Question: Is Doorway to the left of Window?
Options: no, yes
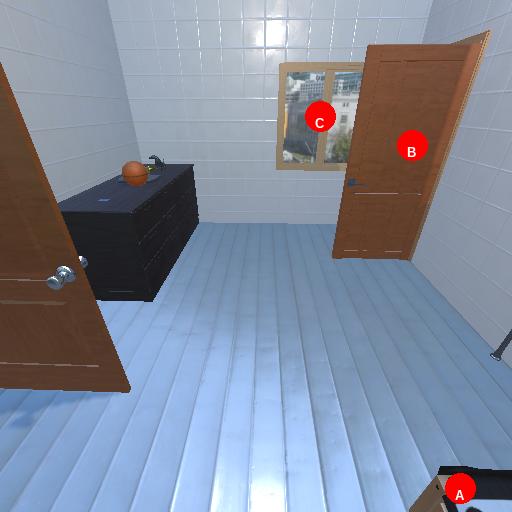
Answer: no